Question: I'm trying to figure out how to observe just one particular section of the data in the graph below (e.g. 5pm onwards). I know there are basically two methods of doing this:
< symbols(Data$Times, Data$y, circles=Data$z, xlim=c("5:00pm","10:00pm"))
The problem is, I get an "invalid 'xlim' value" error when I try to input the two time endpoints.
The problem here is that I'm not sure how to sort the rows by earliest time -> latest time OR how to define a new variable such that TimesPM <- Data$Times>"5pm" (what I typed just now obviously did not work.)
Any ideas? Thanks in advance.
ETA: This is what I plotted:
'''
Times<-strptime(DATA$Time,format="%I:%M%p")
symbols(Times, y, circles=z, xaxt='n', inches=.4, fg="3", bg=(a), xlab="Times", ylab="y")
axis.POSIXct(1, at=Times, format="%I:%M%p")
'''

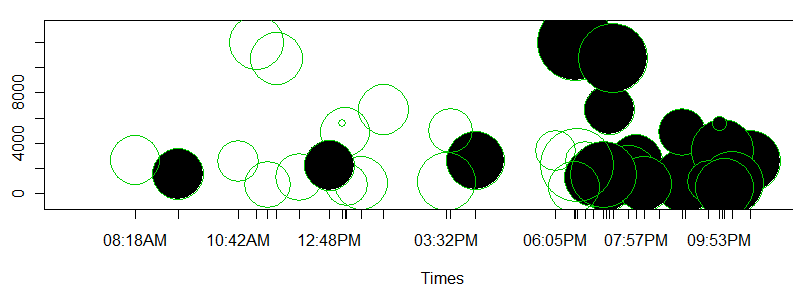
Answer: Both approaches have the problem that in all likelihood your datetime format will not equal the values expressed just as a character vector like "5:00pm" even after coercion with the ">" comparison operator. To get the best advice you need to present str(DATA$Times) or dput(head(DATA$Times)) or class(Data$Times) . Generally plotting functions recognize either valid date or datetime classes or their numeric representation. If the ordering operation is not working, then it raises the question whether you have a proper class. But you appear to have an axis labeling that suggests a date-time format of some sort, and that we just need to figure out what class it really is.
Because you are creating a character vector from you Time column, you probably want to apply the restriction before you send the DATA$Time vector to strptime(). You still have not offered the requested clarifications, so I have no way to give tested or even very specific code, but you might be doing something like
'''
Times<-strptime(DATA$Time[ as.POSIXlt(DATA$Time)$hour >= 17 &
as.POSIXlt(DATA$Time)$hour <= 22 ] ,
format="%I:%M%p")
'''